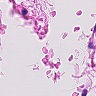
Metastatic tissue present: no